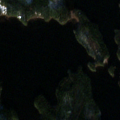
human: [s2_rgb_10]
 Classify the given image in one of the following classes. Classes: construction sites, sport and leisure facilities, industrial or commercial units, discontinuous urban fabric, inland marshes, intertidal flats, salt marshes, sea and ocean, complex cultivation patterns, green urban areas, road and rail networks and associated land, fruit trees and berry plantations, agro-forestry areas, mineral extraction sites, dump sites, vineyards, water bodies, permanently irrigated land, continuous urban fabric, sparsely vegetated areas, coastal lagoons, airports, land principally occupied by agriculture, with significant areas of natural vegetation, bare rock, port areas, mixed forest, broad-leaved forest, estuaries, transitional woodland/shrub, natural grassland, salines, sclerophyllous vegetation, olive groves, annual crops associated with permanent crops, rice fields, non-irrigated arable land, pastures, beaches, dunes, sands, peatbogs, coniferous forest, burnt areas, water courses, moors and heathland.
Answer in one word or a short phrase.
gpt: coniferous forest, mixed forest, water bodies